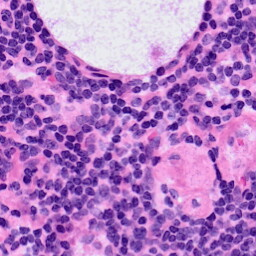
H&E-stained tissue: LymphNode